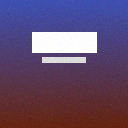
Screen state: on